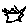
Label: star